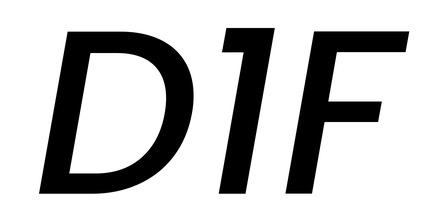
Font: Poppins-MediumItalic